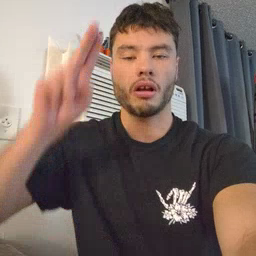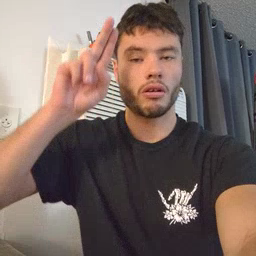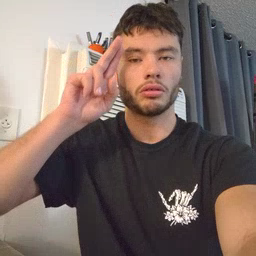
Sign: uncle